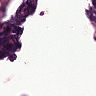
Metastatic tissue present: no